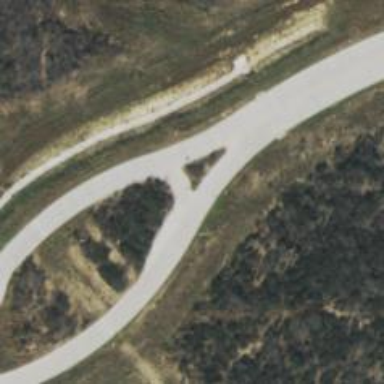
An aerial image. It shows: Tertiary link road.